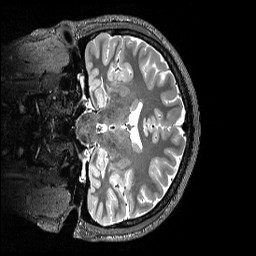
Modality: T2w
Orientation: coronal
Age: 26
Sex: male
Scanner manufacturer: siemens
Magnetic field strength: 3 T
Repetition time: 3.2 s
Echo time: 0.565 s